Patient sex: M
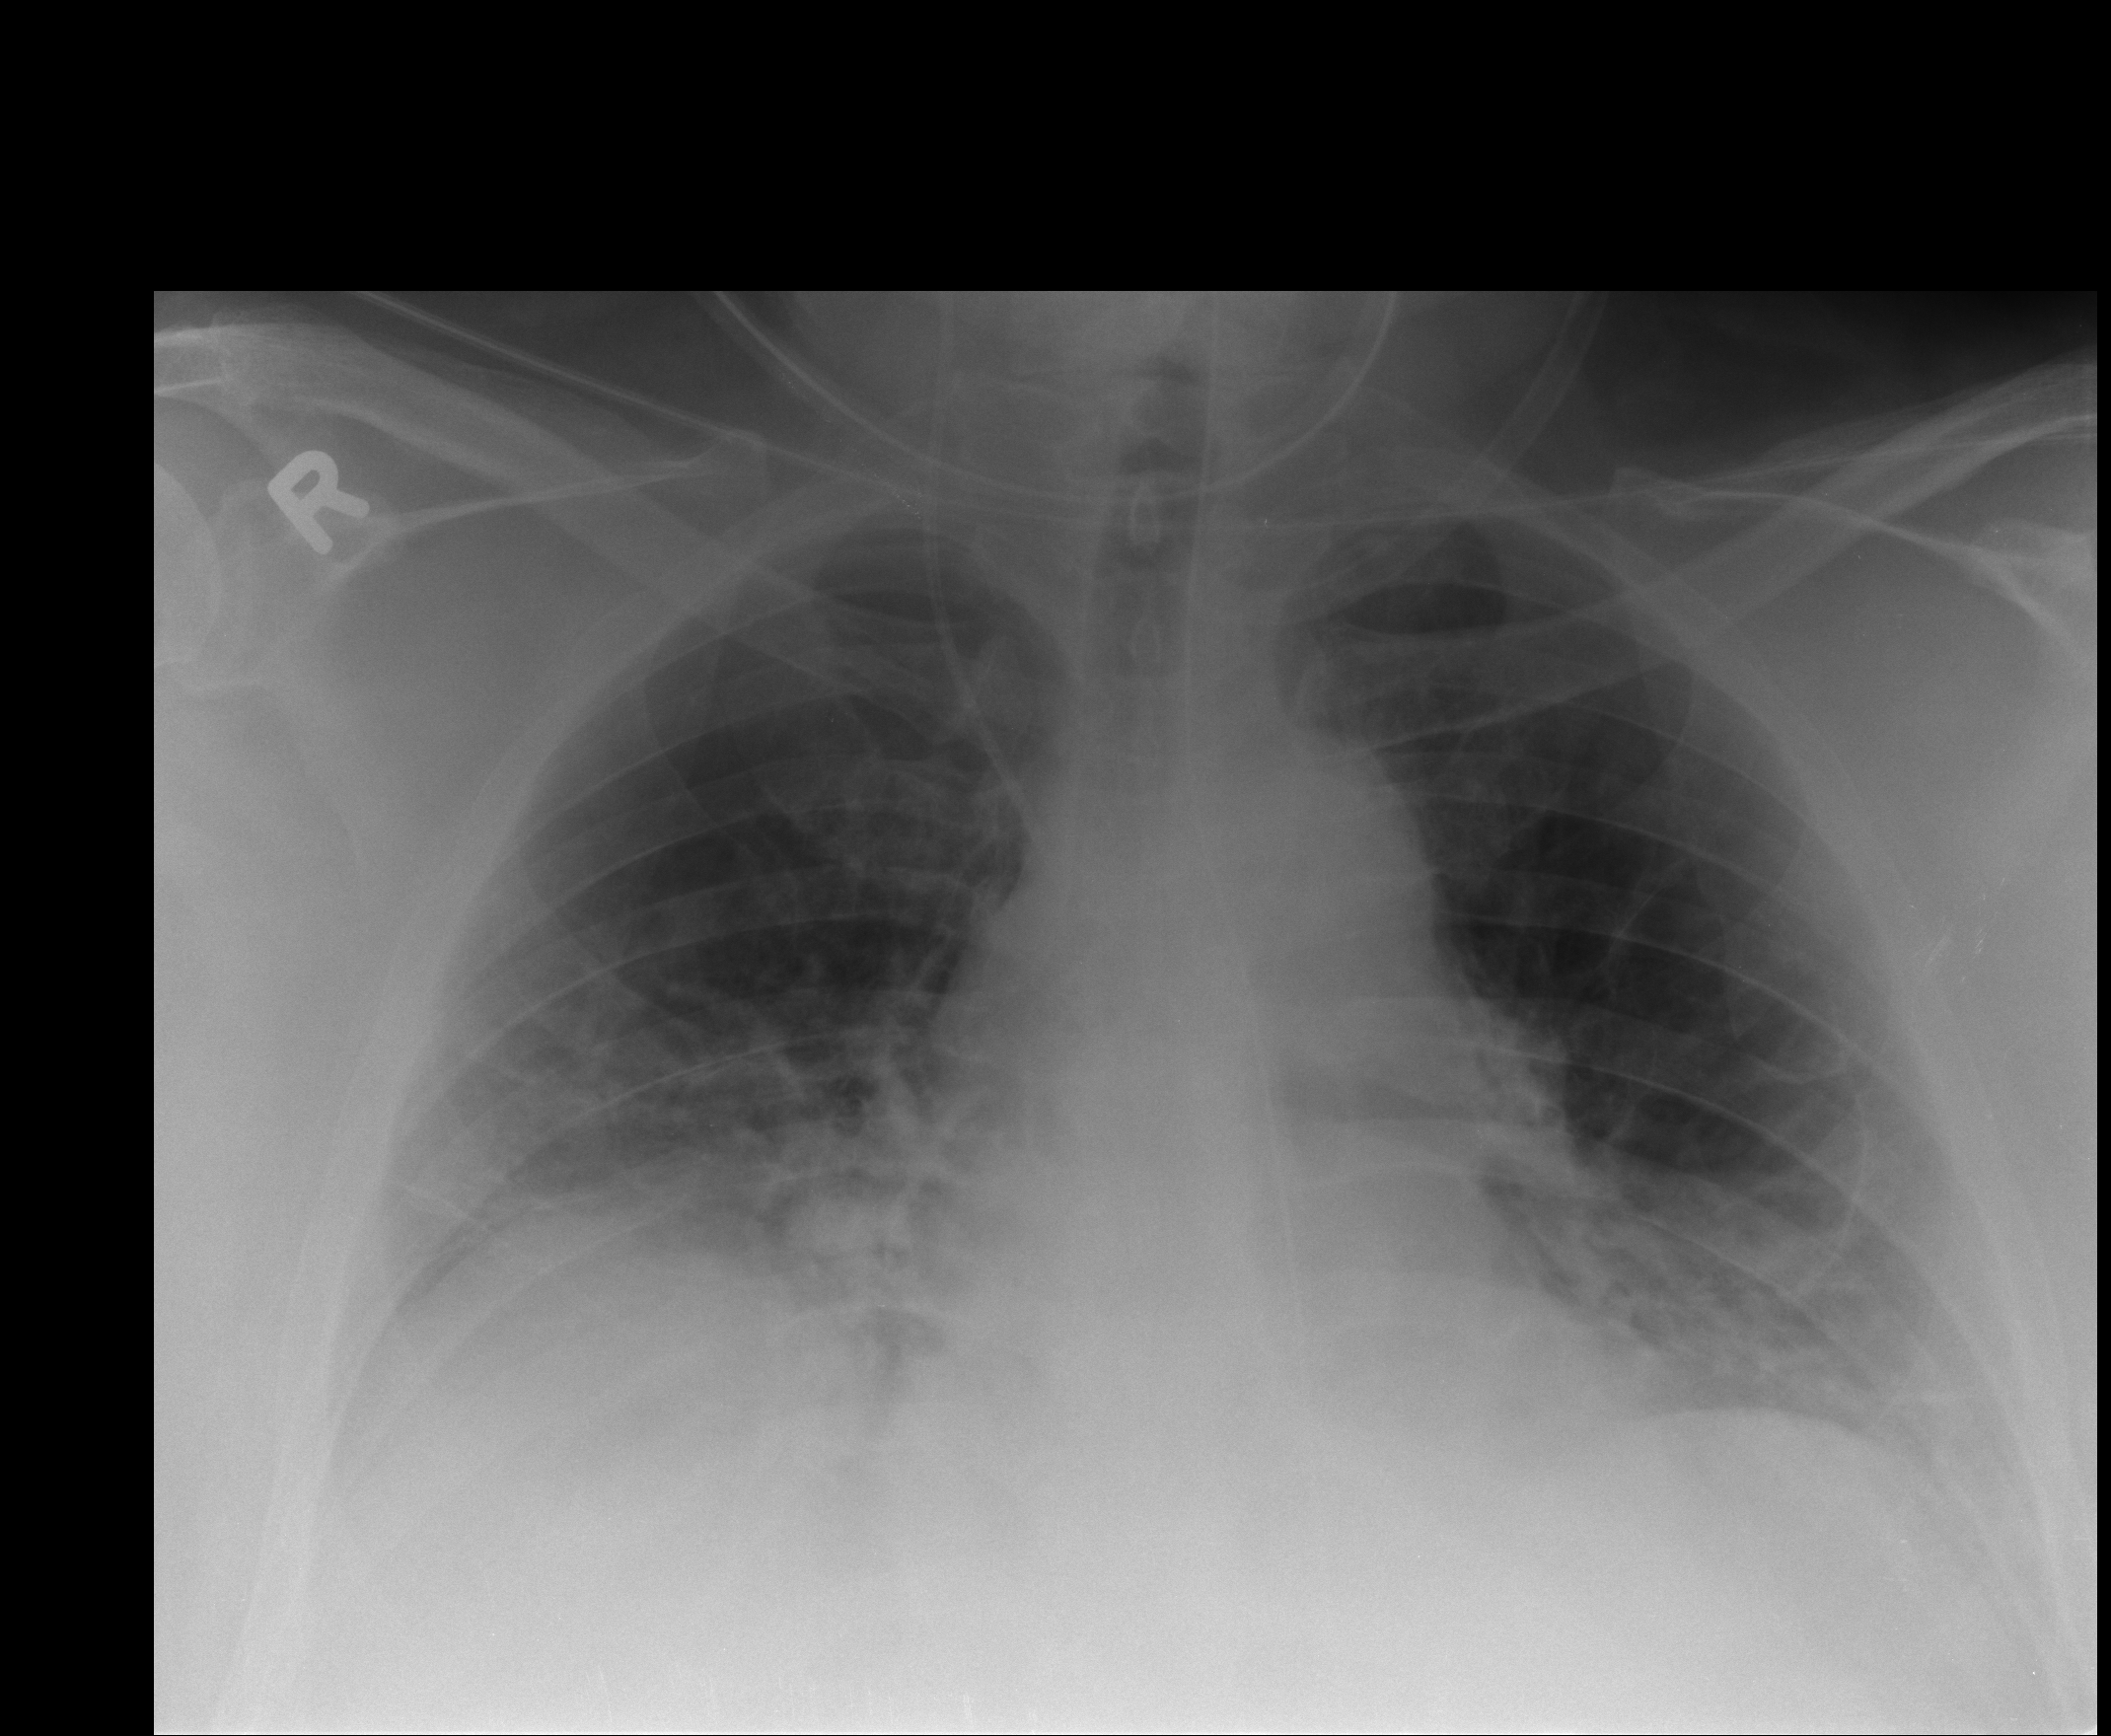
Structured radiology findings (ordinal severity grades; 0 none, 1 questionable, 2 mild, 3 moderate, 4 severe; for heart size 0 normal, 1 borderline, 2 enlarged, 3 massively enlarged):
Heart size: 0
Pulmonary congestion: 2
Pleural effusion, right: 2
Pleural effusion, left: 2
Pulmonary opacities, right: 0
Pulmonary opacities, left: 0
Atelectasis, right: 2
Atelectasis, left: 2